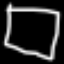
Label: square